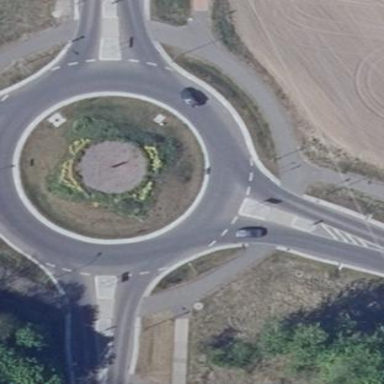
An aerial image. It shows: Roundabout on primary highway.